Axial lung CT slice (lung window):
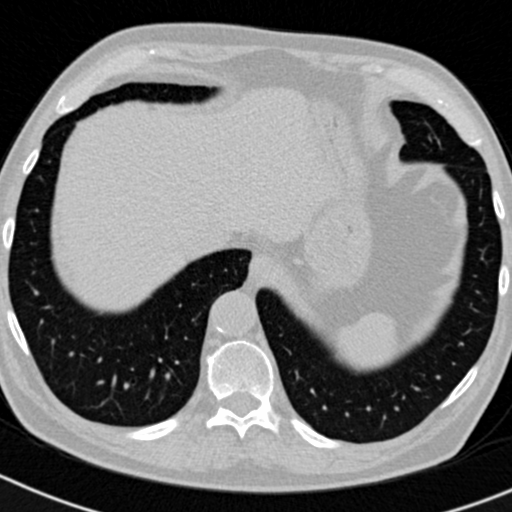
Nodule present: no